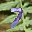
Label: 7